高二 · 代数
函数 $y=\sqrt{2 \cos x-\sqrt{2}}$ 的定义域是
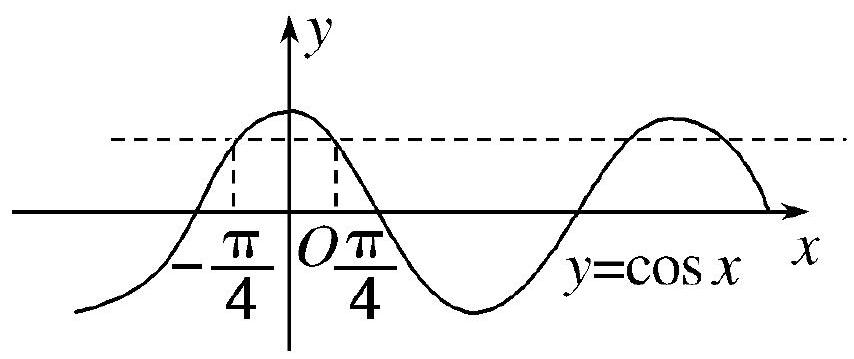
答案: $\left[-\frac{\pi}{4}+2 k \pi, \frac{\pi}{4}+2 k \pi\right], k \in \mathbf{Z}$
解析: 要使函数有意义，只需 $2 \cos x-\sqrt{2} \geqslant 0$, 即 $\cos x \geqslant \frac{\sqrt{2}}{2}$.由余弦函数图像知(如图),

所求定义域为 $\left[-\frac{\pi}{4}+2 k \pi, \frac{\pi}{4}+2 k \pi\right], k \in \mathbf{Z}$.

答案: $\left[-\frac{\pi}{4}+2 k \pi, \frac{\pi}{4}+2 k \pi\right], k \in \mathbf{Z}$